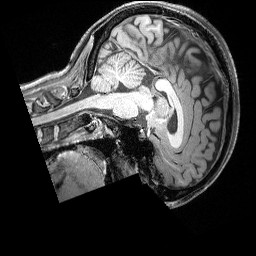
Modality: T1w
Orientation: sagittal
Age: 22
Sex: female
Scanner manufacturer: siemens
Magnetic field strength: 3 T
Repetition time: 2.3 s
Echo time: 0.00324 s